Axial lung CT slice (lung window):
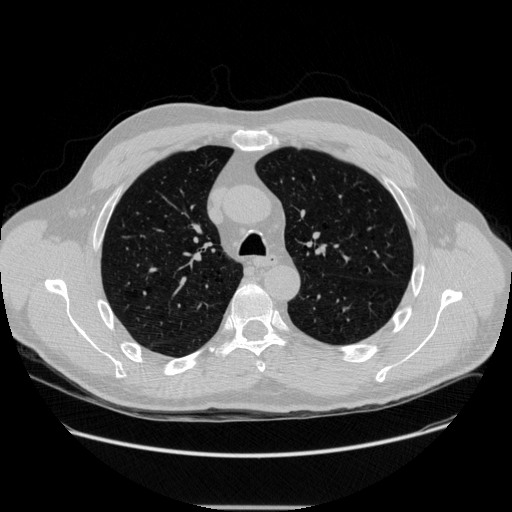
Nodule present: no